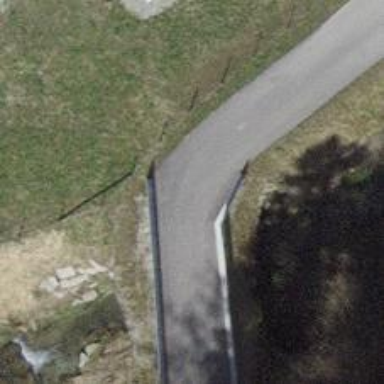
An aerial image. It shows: Asphalt track on bridge with grade 1 tracktype. This bridge is designed for agricultural vehicles.